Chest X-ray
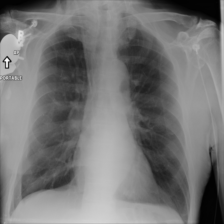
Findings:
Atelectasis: negative
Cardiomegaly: negative
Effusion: negative
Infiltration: negative
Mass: negative
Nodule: negative
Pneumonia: negative
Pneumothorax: negative
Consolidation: negative
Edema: negative
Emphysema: negative
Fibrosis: negative
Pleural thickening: negative
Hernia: negative